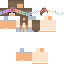
A female human skin with pale skin, wearing brown long hair dressed in a blue tshirt and brown pants, featuring a closed mouth.